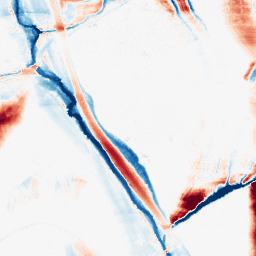
Category: morphological
Decomposition family: morphological_ellipse
Decomposition parameters: operation: average
width: 10
height: 50
Upsampling method: regularized
Upsampling parameters: scale: 2
lambda_reg: 0.01
Upsampling scale: 2